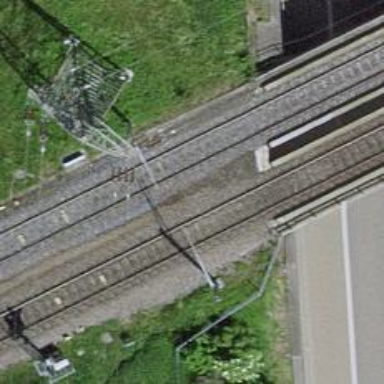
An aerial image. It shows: Bridge with electrified rail tracks and contact line.